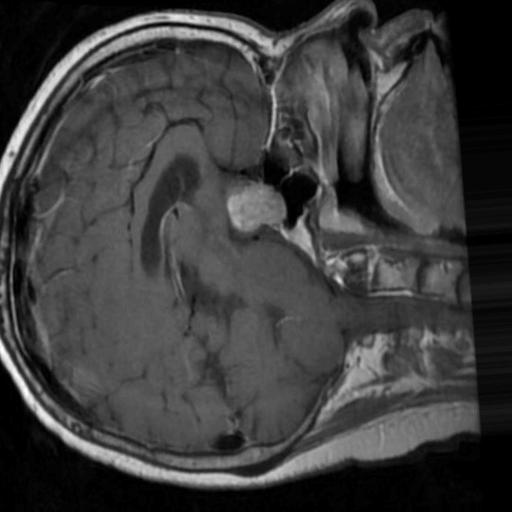
Label: brain_tumor